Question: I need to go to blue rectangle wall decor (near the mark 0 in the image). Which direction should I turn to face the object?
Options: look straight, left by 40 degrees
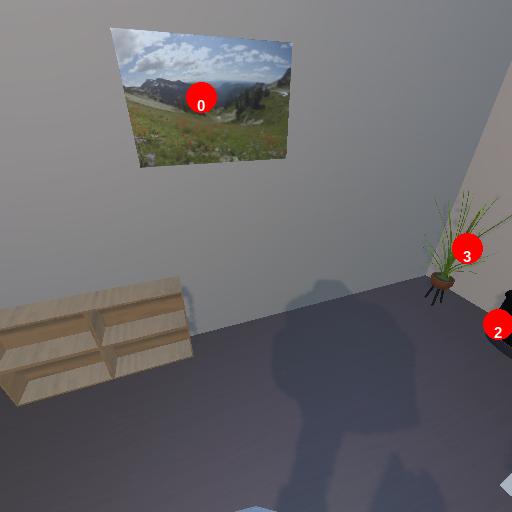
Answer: look straight